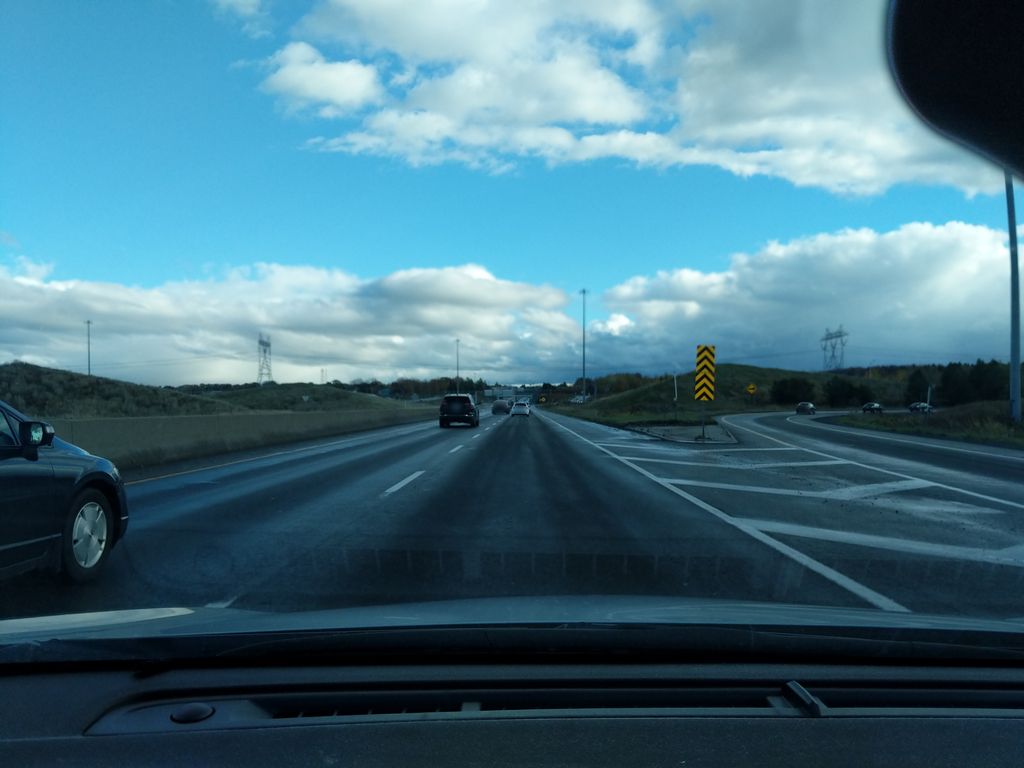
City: quebec_city